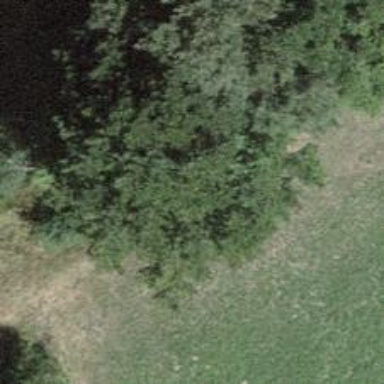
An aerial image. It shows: Wayside shrine.